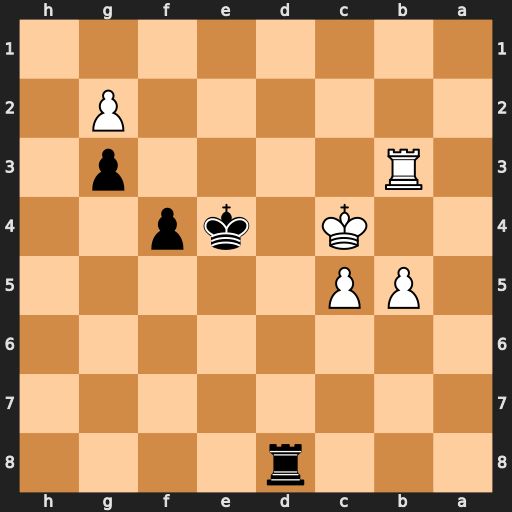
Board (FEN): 3r4/8/8/1PP5/2K1kp2/1R4p1/6P1/8
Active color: b
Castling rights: -
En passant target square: -
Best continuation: Rd4+ Kc3 Rd3+ Kb4 Rxb3+